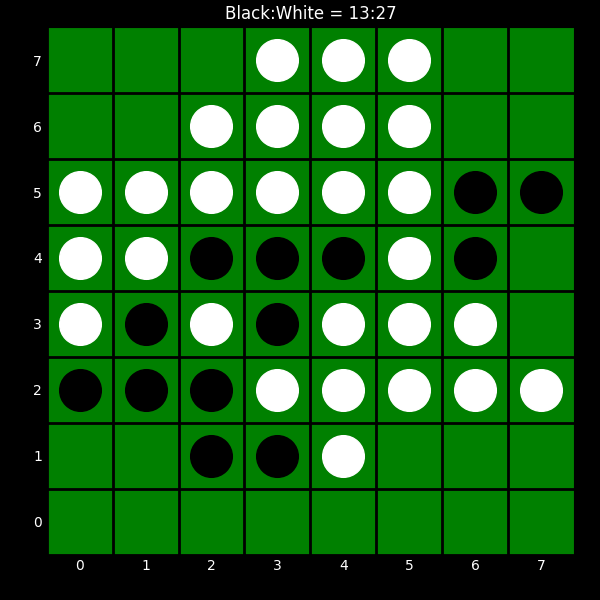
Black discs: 13
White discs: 27